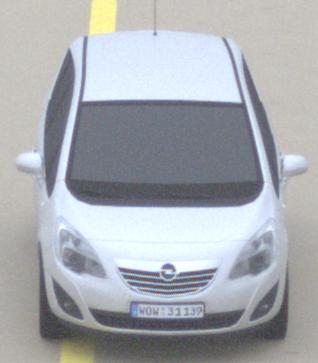
Make: Opel
Model: Meriva 1.4
Detailed model: Meriva (B)
Model produced from: 2010/05
Model produced until: 2013/11
Doors: 5
Color: white
Road condition: dry road
Daytime: midday
Contrast: low contrast